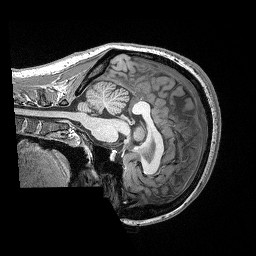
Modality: T1w
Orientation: sagittal
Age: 23
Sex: female